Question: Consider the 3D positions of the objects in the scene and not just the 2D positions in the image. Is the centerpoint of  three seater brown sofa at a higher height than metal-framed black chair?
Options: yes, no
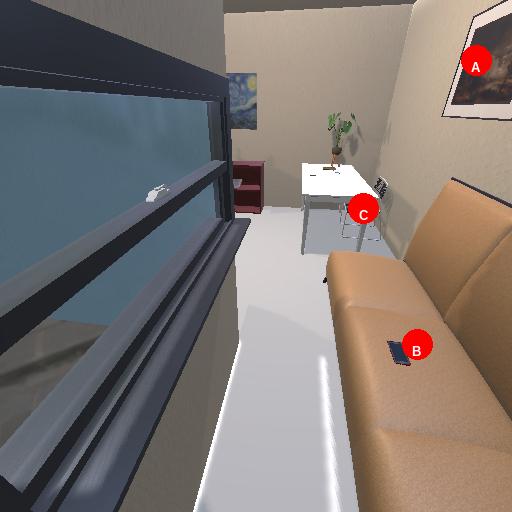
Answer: yes